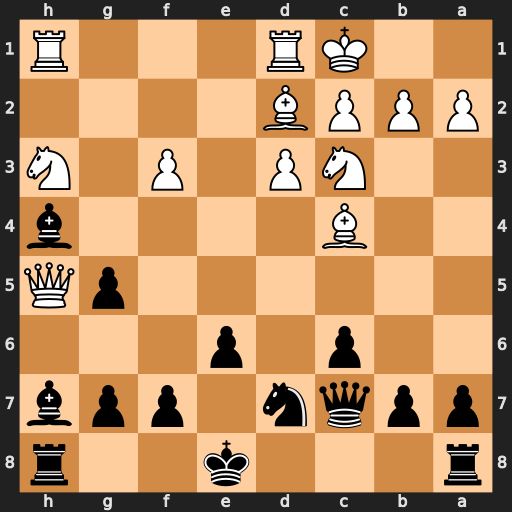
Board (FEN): r3k2r/ppqn1ppb/2p1p3/6pQ/2B4b/2NP1P1N/PPPB4/2KR3R
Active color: b
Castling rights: kq
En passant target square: -
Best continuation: Nf6 Nxg5 Nxh5